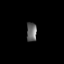
Tissue: prostate
Cell type: Epithelial cells
Senescence score: 0.2593
Nuclear area (px): 189
Mean DAPI intensity: 106.825